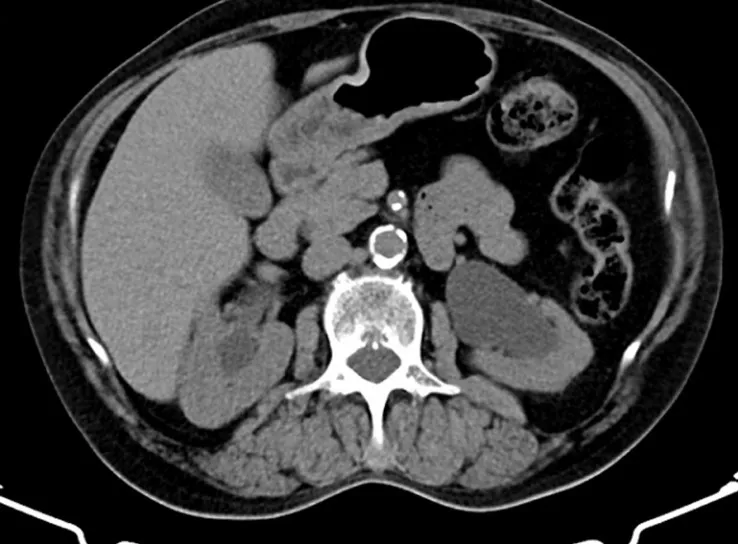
preoperative CT imaging of the abdomen.
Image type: radiology (ct)